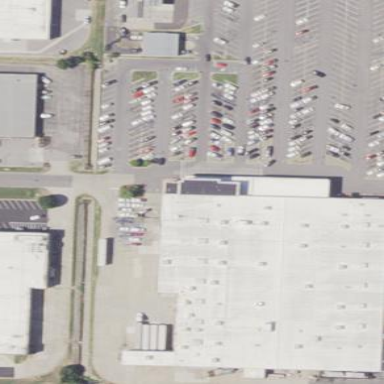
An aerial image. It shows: Wholesale shop building.